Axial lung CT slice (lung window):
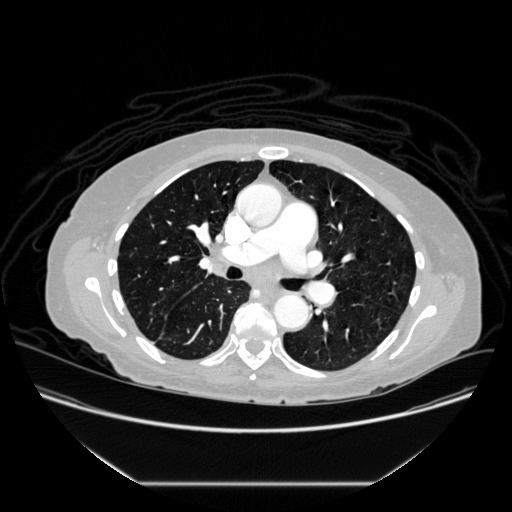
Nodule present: no